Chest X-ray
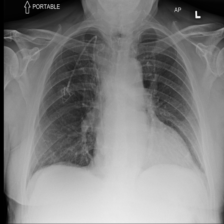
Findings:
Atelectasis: positive
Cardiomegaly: negative
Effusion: negative
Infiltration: positive
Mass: negative
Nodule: negative
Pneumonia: negative
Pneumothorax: negative
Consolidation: negative
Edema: negative
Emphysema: negative
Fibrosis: negative
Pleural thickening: negative
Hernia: negative